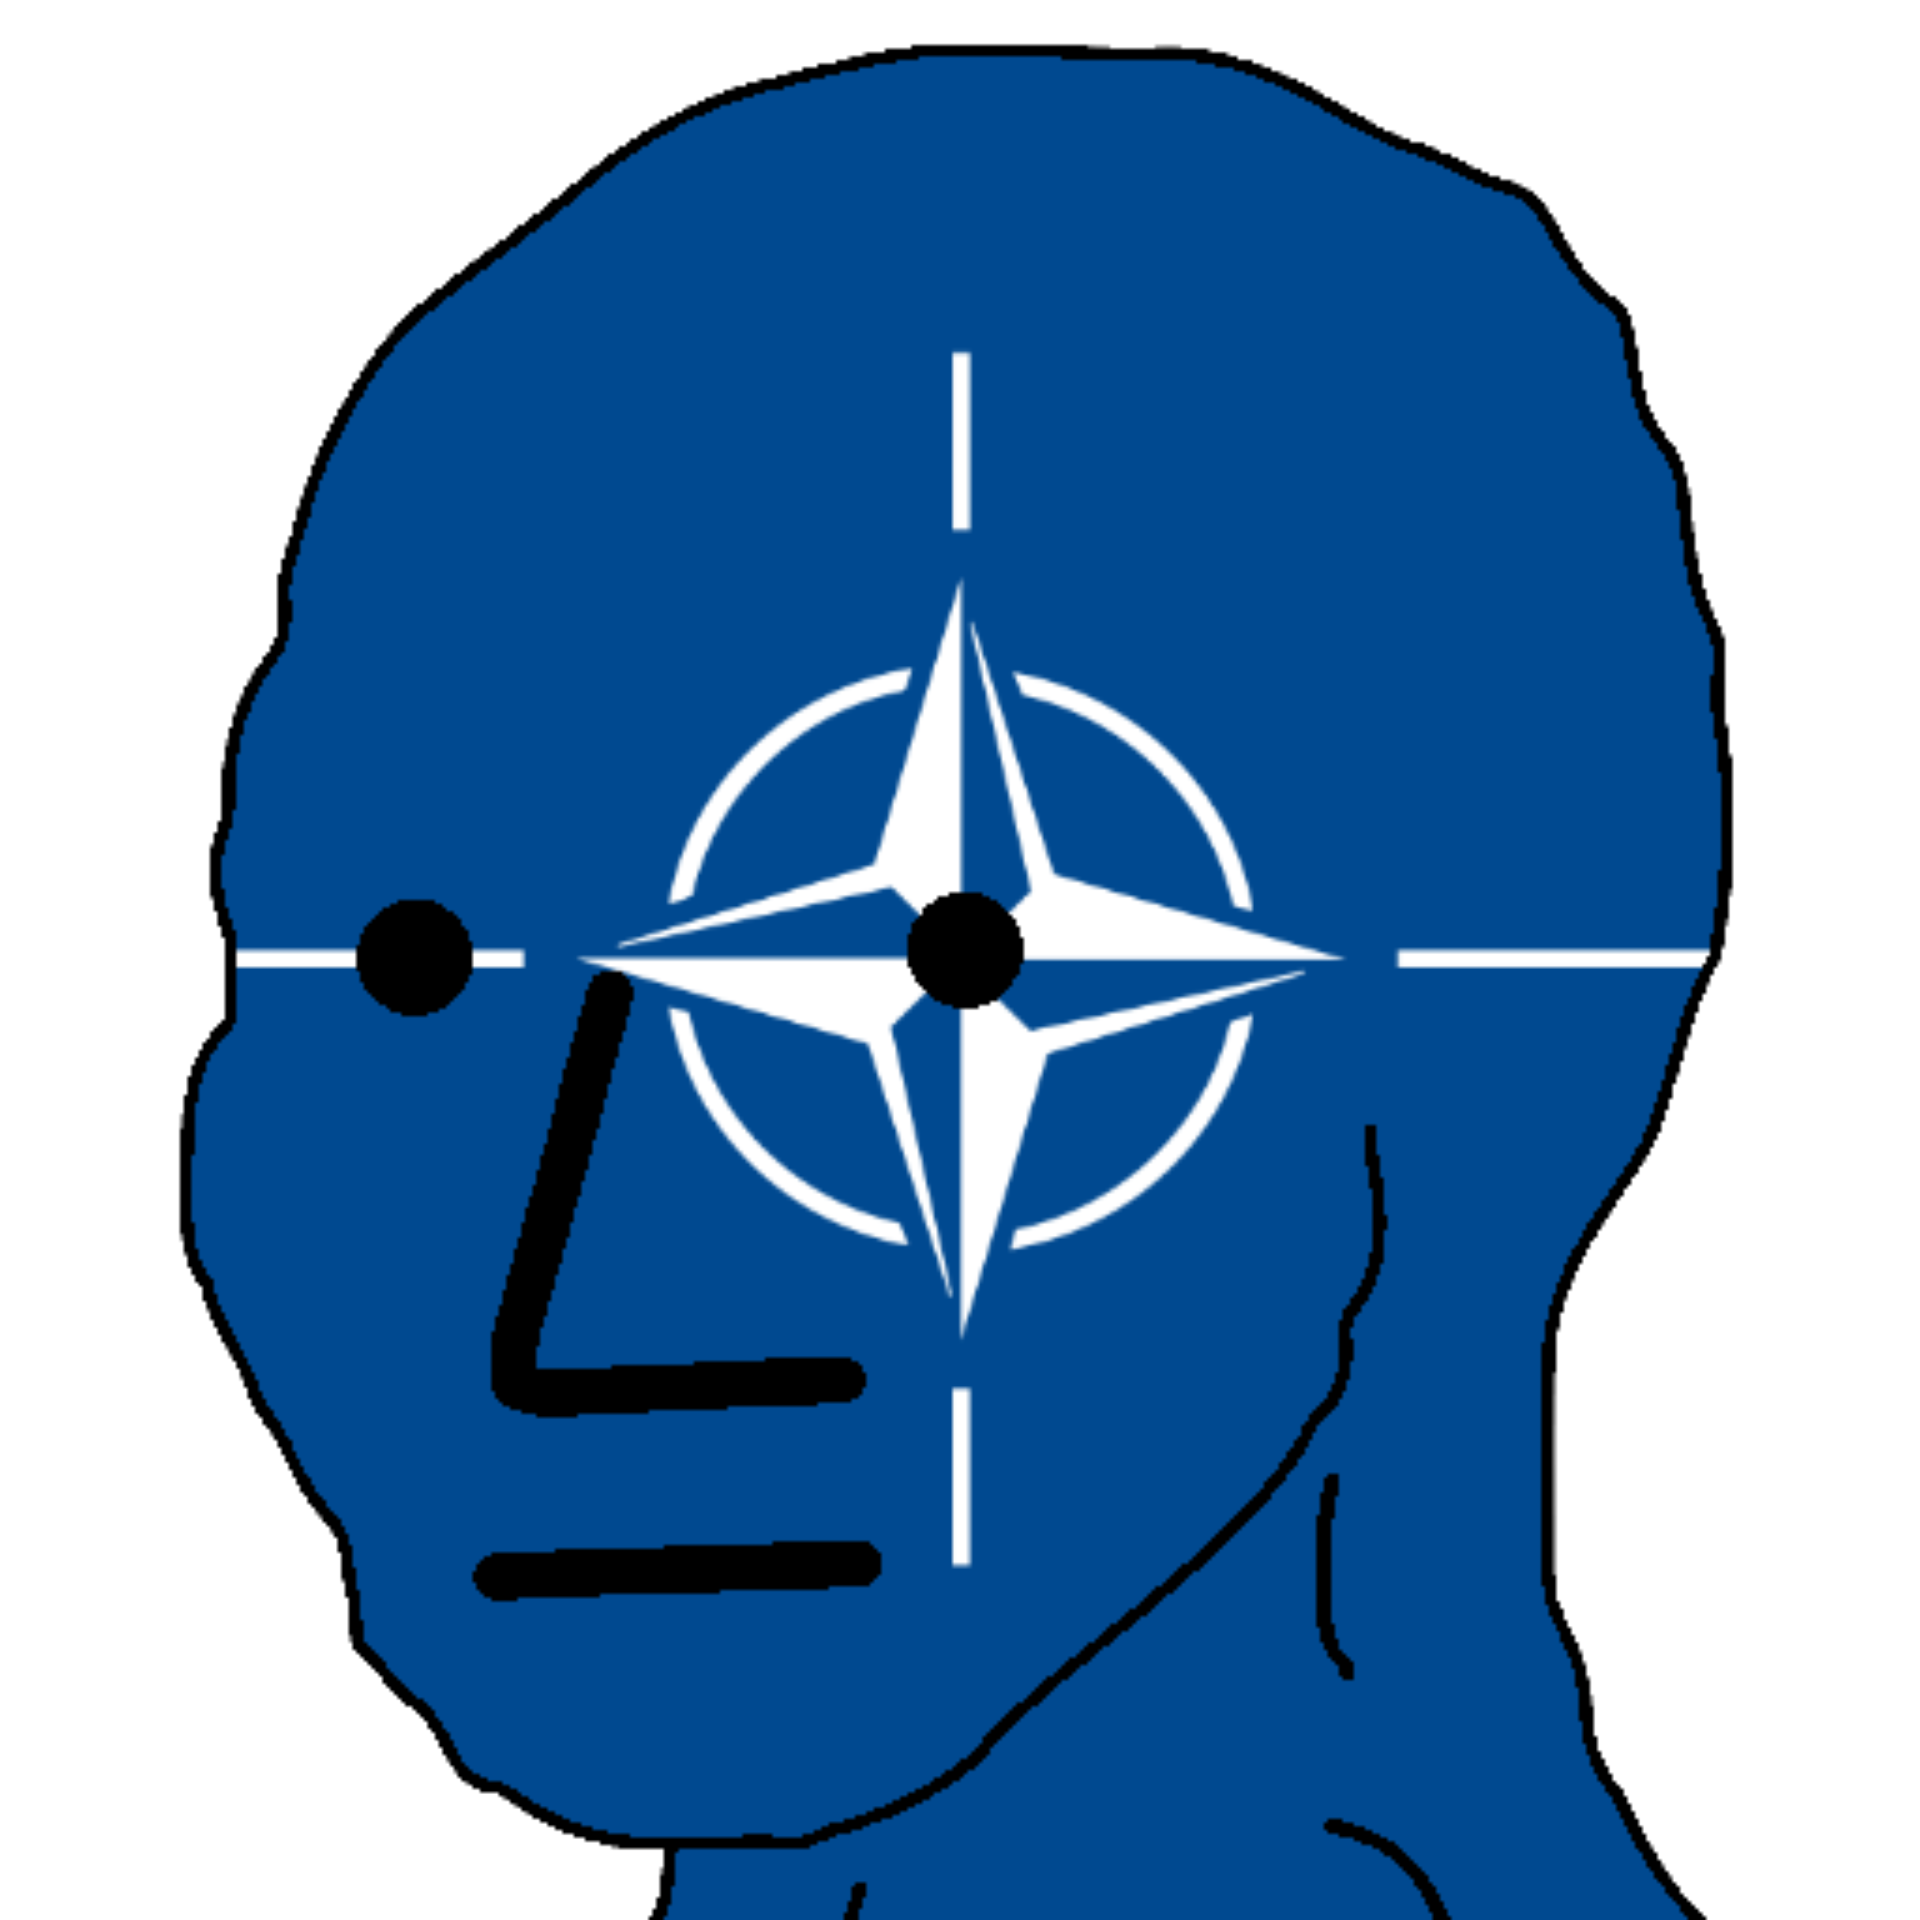
Label: 5_NPC